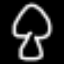
Label: mushroom